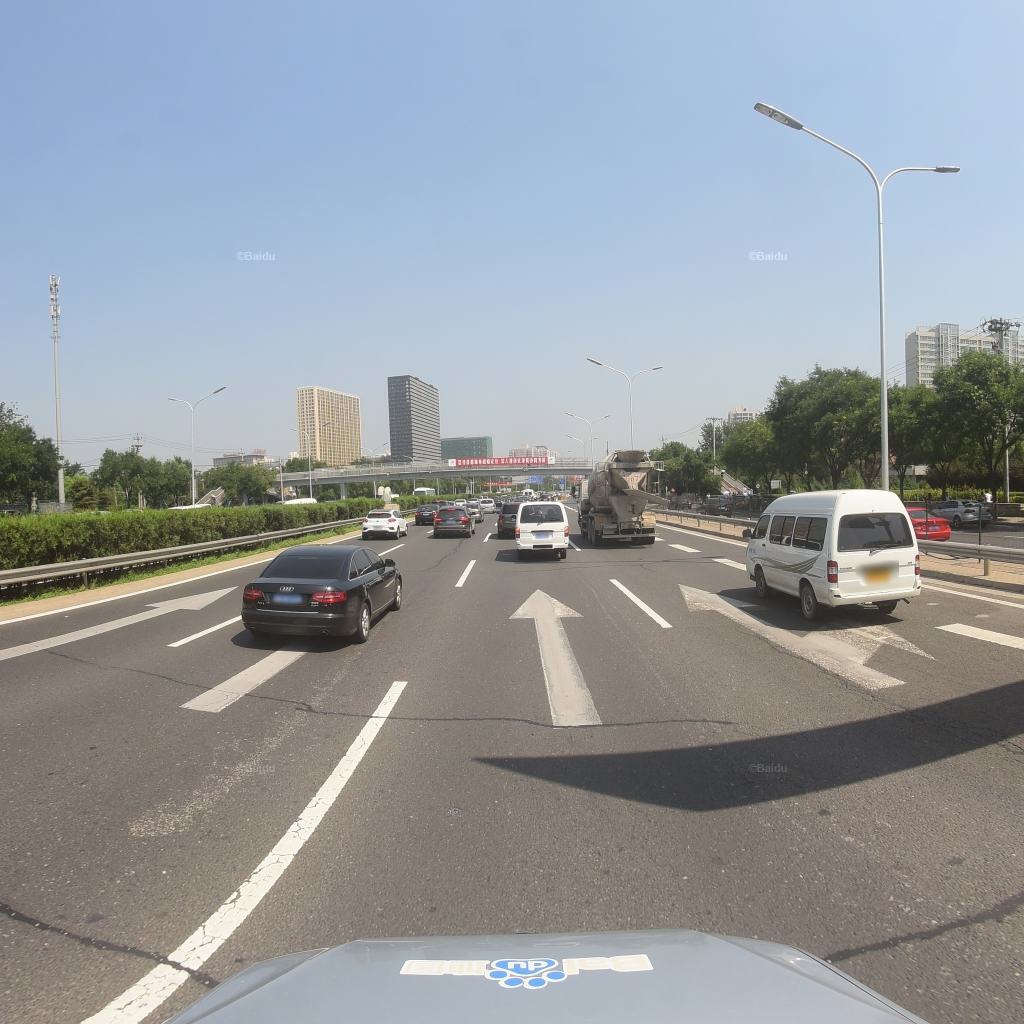
Region: Fengtai
Road damage annotations: longitudinal crack, transverse patch, transverse patch, longitudinal patch, transverse patch